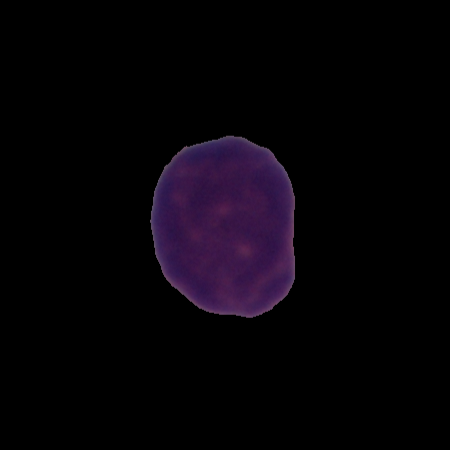
Label: healthy